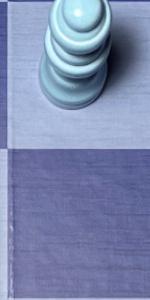
Label: Empty